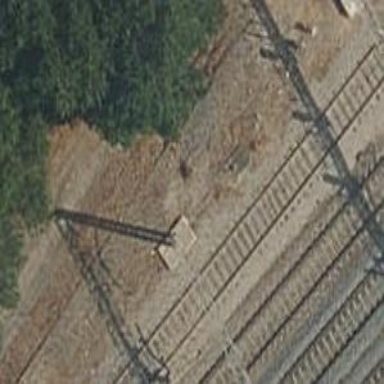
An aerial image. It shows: Rail yard with electrified contact lines for railway operations.